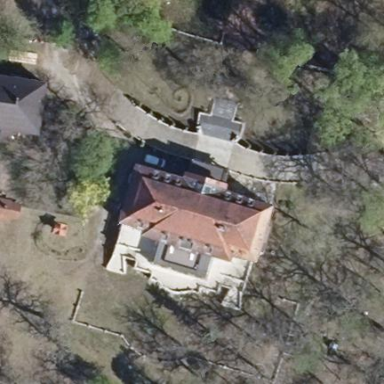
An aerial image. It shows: Historic stately castle building.